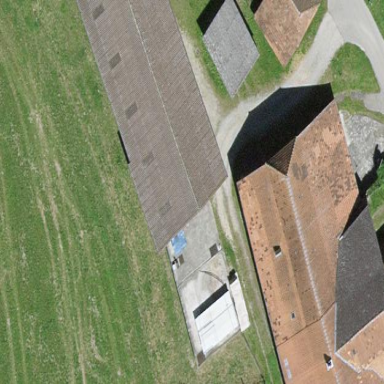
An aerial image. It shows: Shed building.